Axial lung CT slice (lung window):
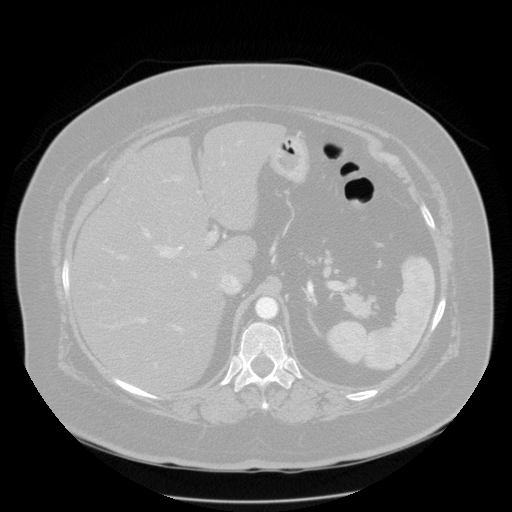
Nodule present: no